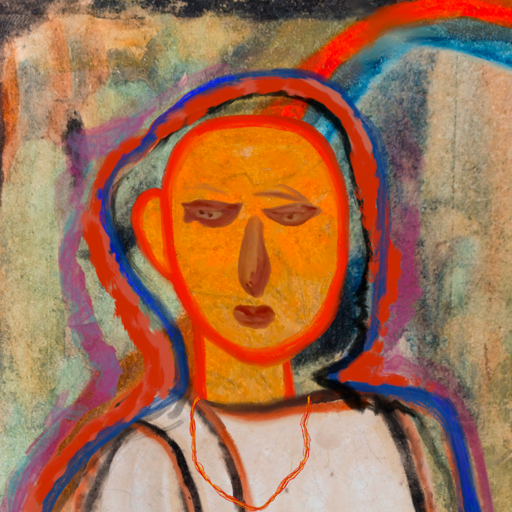
Background: Childish, Head And Neck Front: Sisters, Face Front: Pious_Lady, Bust: Roy_Bahadur, Hair Front: Experience, Head Accessory: Blank, Second Necklace: Gypsy_Mother_2, Necklace: Blank, Baby: Blank